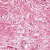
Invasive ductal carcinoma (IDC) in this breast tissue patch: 0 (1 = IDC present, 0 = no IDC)